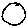
Label: moon